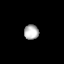
Tissue: lung
Cell type: Epithelial cells
Senescence score: 0.1571
Nuclear area (px): 209
Mean DAPI intensity: 183.981